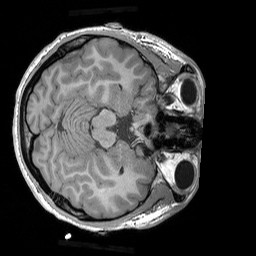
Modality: T1w
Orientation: axial
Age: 21
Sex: male
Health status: healthy
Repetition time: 1.9 s
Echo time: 0.00252 s